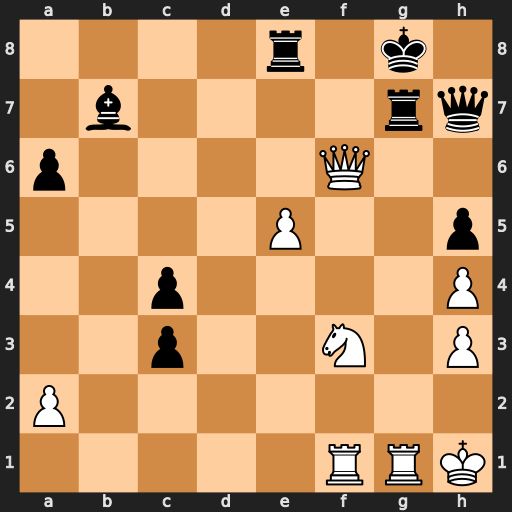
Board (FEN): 4r1k1/1b4rq/p4Q2/4P2p/2p4P/2p2N1P/P7/5RRK
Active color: w
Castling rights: -
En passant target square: -
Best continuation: Rxg7+ Qxg7 Rg1 Bxf3+ Qxf3